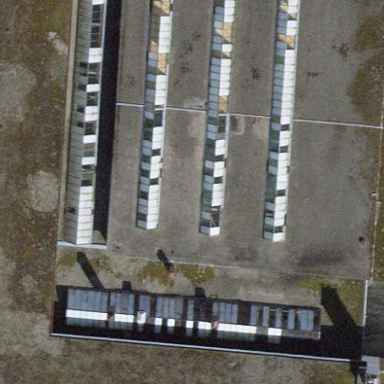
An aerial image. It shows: Commercial building with flat roof.